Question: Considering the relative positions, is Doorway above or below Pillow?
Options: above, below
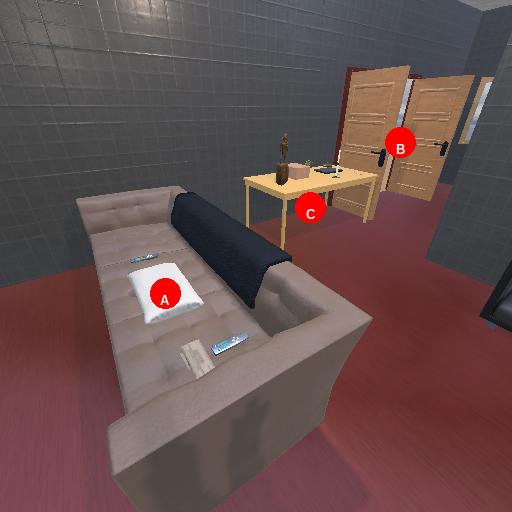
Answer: above